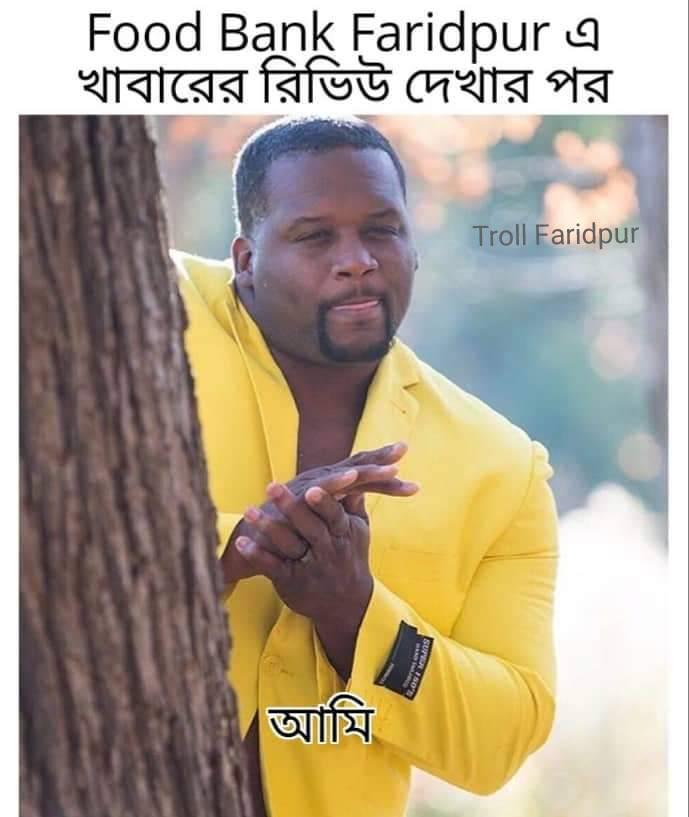
Caption:  Food Bank Faridpur   এ খাবারের রিভিউ দেখার পর      আমি
Label: non-hate